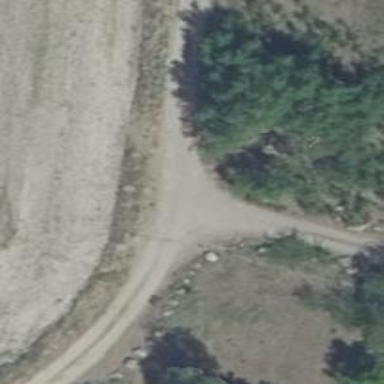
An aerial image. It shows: Gravel track of grade3 type.